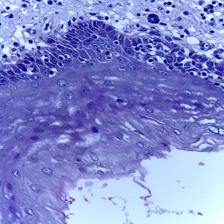
Diagnosis: Normal